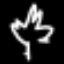
Label: leaf